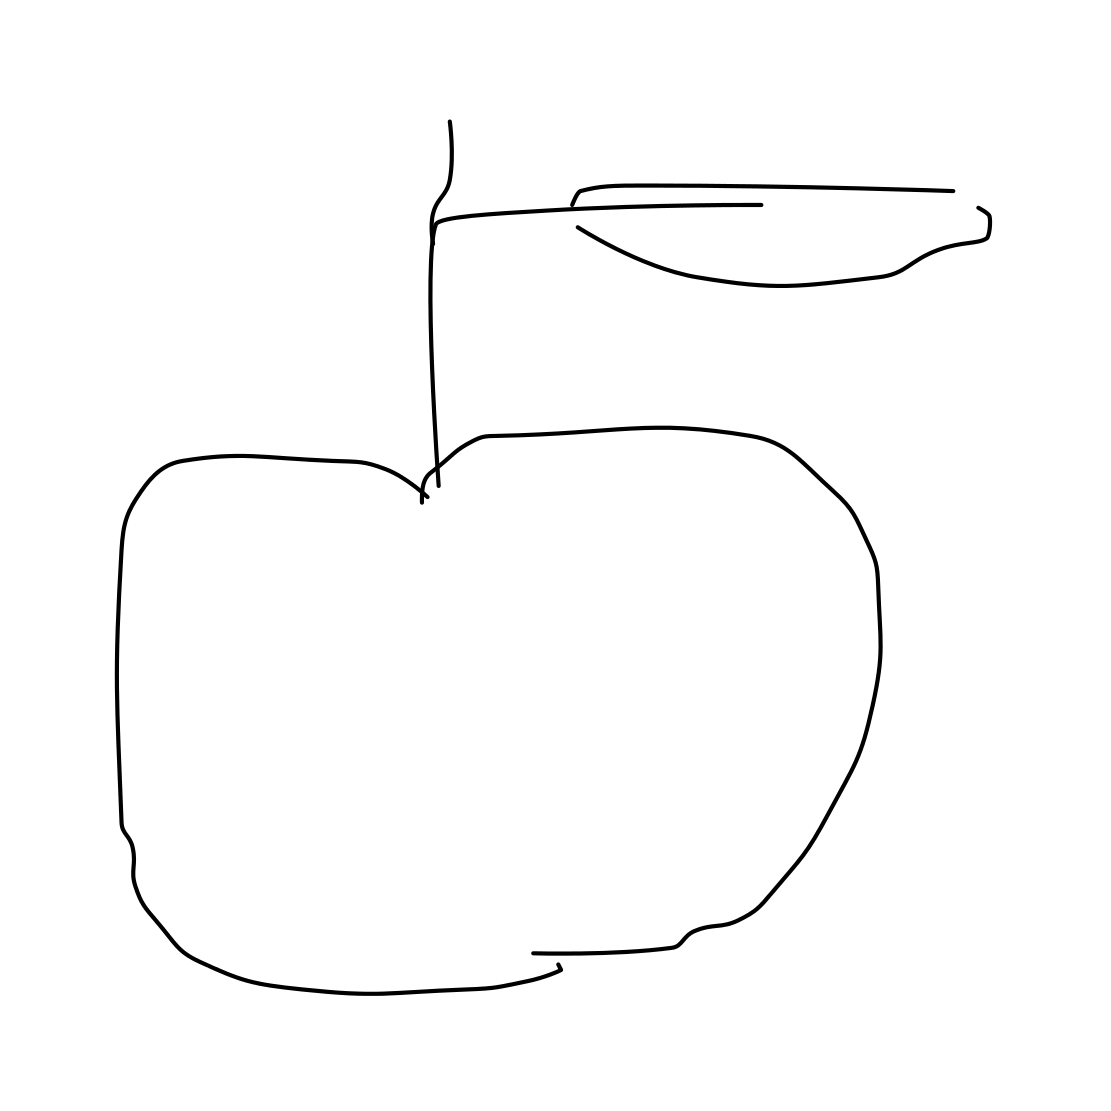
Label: apple